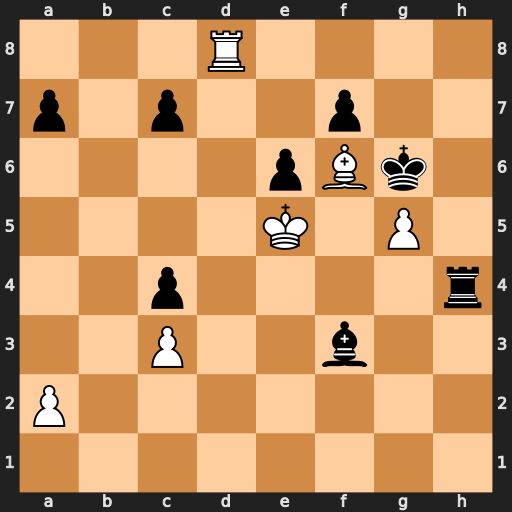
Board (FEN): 3R4/p1p2p2/4pBk1/4K1P1/2p4r/2P2b2/P7/8
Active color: w
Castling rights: -
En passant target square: -
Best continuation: Rg8+ Kh5 Rh8+ Kg4 Rxh4+